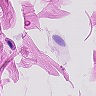
Metastatic tissue present: no